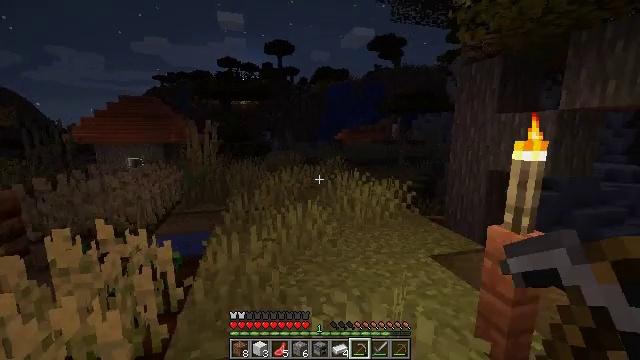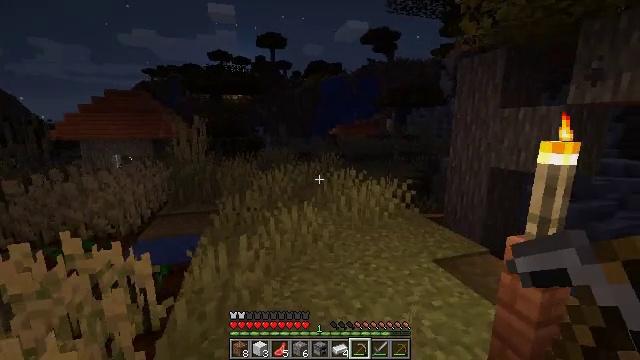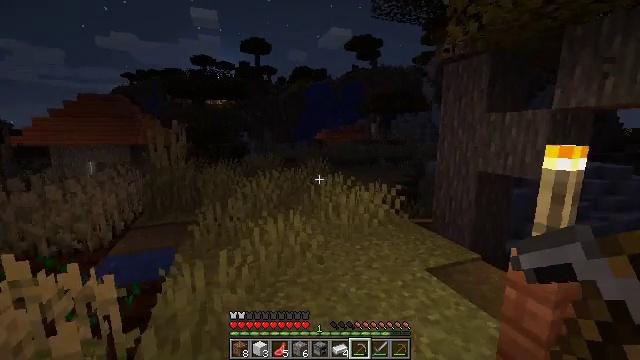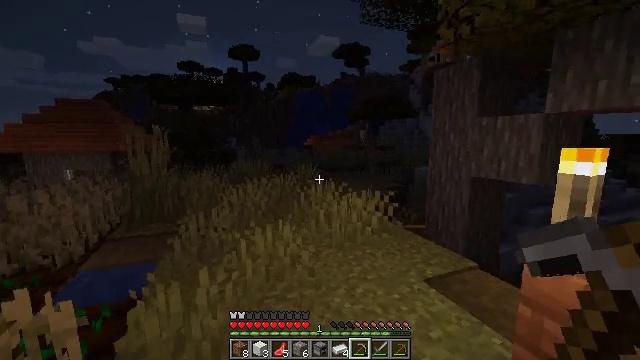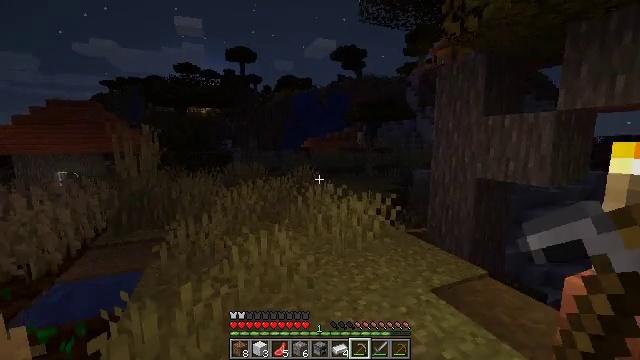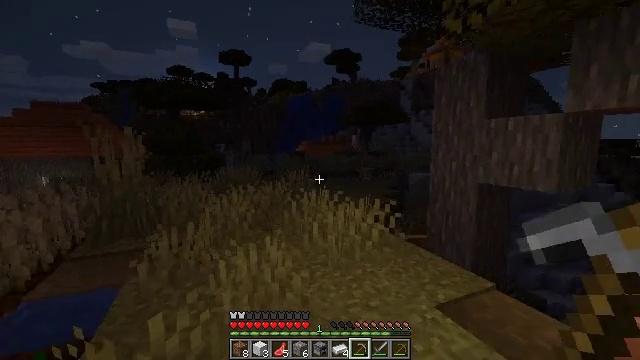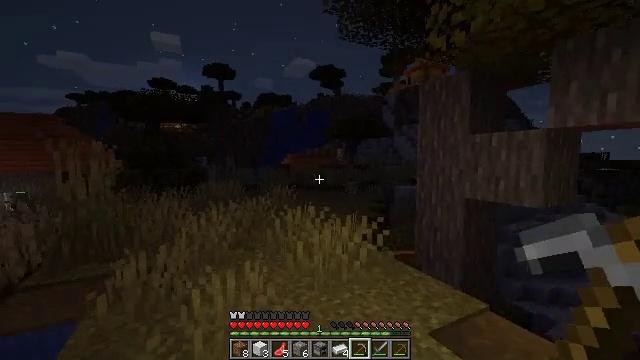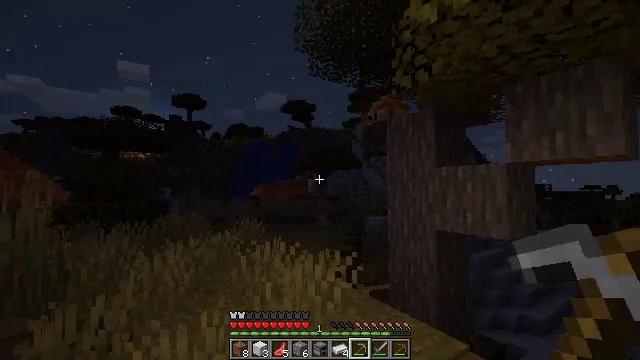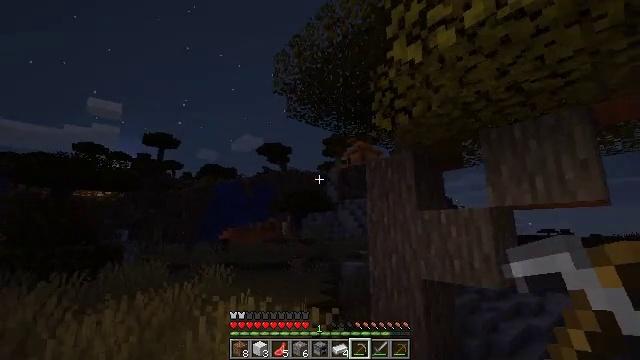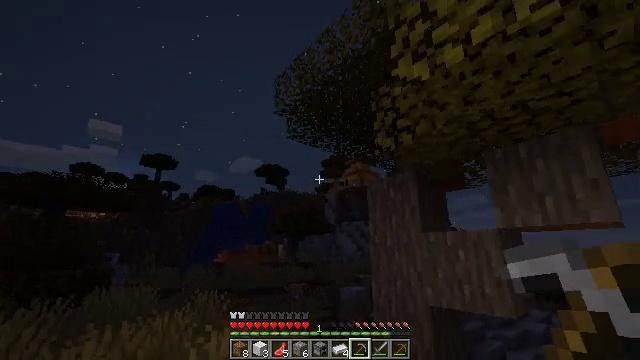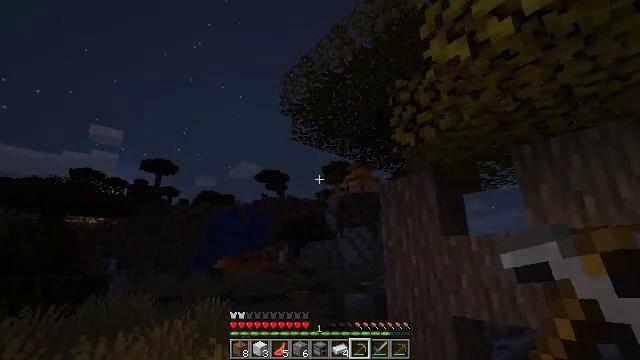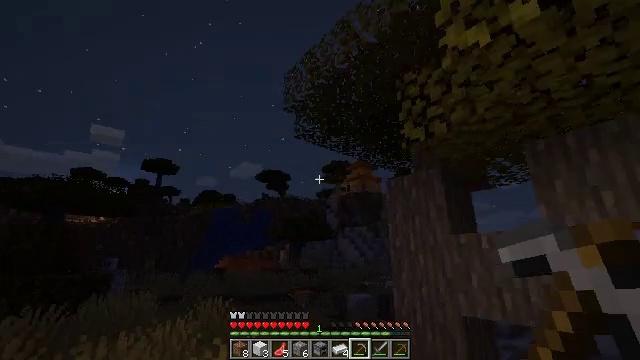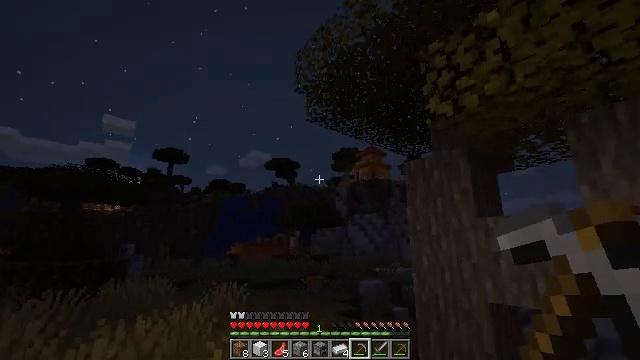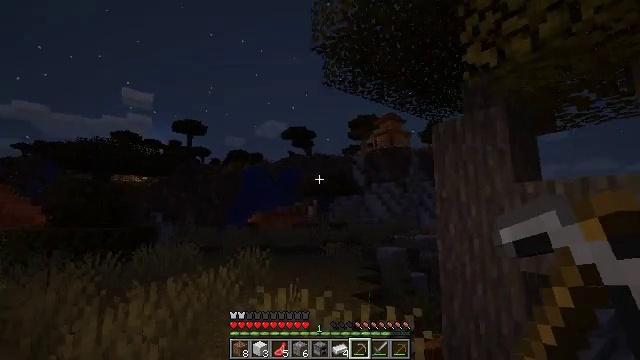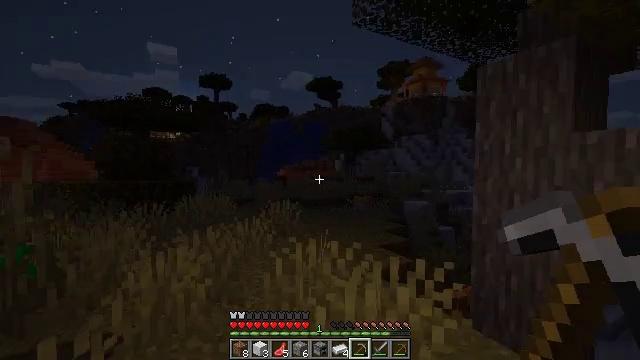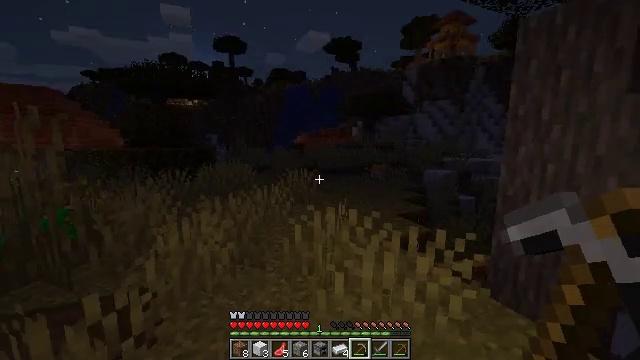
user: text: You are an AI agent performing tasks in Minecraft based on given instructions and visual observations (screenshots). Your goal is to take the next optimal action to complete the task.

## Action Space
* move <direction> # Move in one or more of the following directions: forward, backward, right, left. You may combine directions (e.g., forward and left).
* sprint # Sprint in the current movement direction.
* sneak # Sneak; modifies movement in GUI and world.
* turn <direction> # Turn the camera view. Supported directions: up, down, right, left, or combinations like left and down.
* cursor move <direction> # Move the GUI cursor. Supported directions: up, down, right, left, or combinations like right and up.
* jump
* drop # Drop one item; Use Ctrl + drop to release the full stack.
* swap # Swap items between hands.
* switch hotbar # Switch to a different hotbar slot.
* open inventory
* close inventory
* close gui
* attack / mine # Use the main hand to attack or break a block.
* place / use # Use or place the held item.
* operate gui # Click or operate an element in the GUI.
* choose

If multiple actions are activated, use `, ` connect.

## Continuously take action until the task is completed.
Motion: motion action
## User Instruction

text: Gather an orange bed for future use.
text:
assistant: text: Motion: move forward, turn right and down
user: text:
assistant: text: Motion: move forward, turn right and up
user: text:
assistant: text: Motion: move forward, turn right and up
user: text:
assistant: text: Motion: move forward
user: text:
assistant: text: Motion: move forward, turn right
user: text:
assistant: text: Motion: move forward, turn right and up
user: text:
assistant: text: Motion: move forward, turn right and up
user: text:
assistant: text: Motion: move forward and move left, turn right and up
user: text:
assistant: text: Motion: move forward and move left, turn up
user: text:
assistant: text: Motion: move forward and move left, turn up
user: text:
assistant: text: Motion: move forward and move left
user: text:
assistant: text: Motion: move forward, turn left and down
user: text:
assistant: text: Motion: turn left and down
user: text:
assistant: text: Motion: turn left and down
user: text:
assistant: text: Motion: turn left and down
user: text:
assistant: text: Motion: turn left and down
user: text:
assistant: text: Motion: turn left and down
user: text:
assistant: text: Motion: turn left and down
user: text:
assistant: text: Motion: turn left and down
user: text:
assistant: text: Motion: turn left and down
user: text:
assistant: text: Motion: turn down
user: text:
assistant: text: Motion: turn down
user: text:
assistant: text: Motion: no_op
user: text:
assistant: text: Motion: no_op
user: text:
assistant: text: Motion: no_op
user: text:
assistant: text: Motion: no_op
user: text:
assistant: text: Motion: no_op
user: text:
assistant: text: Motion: no_op
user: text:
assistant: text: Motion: no_op
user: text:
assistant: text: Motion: no_op